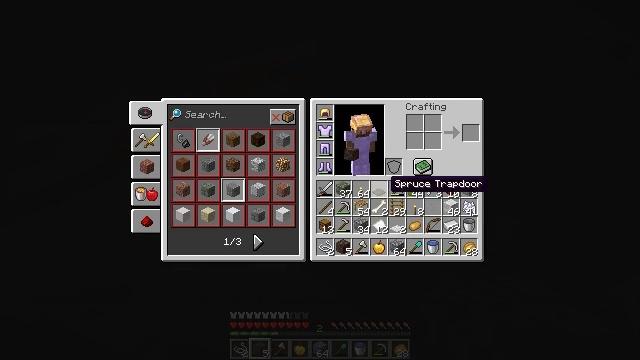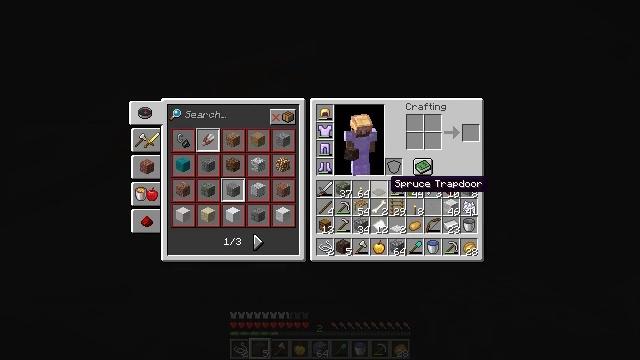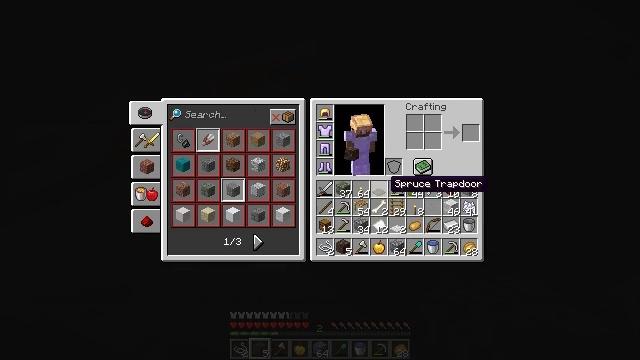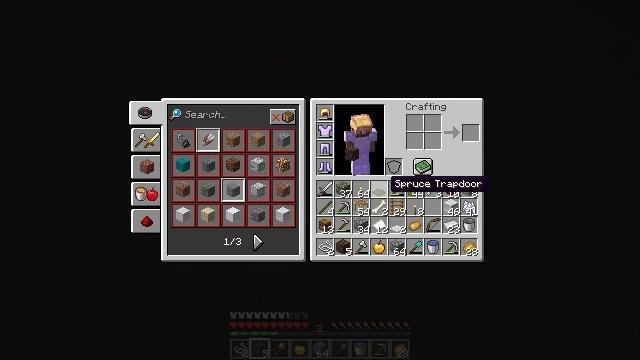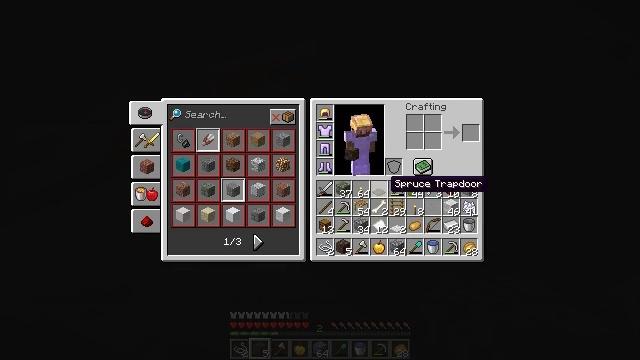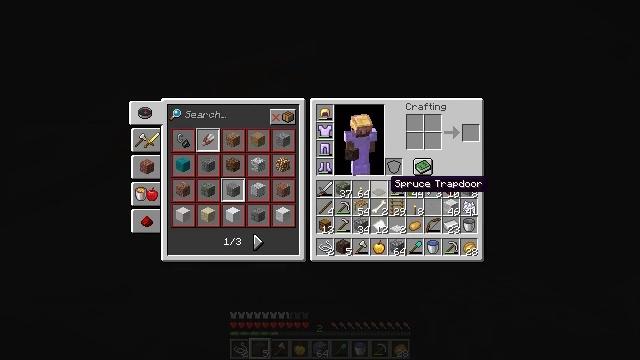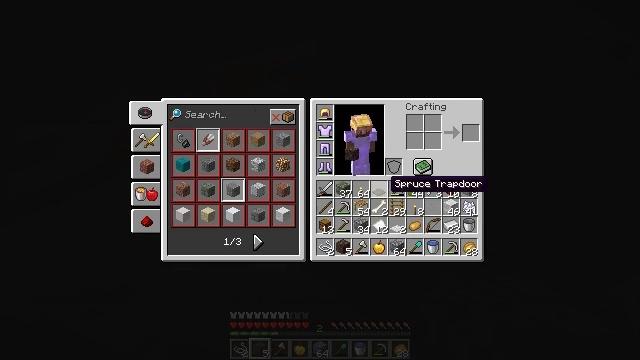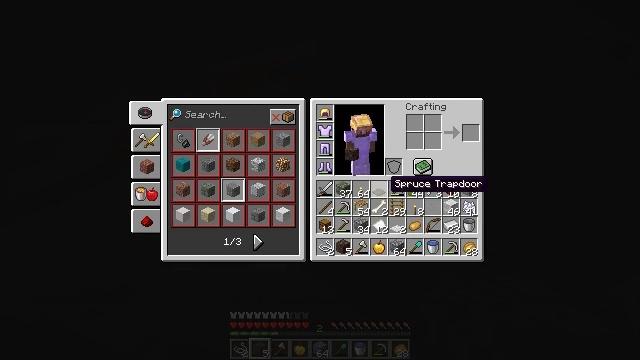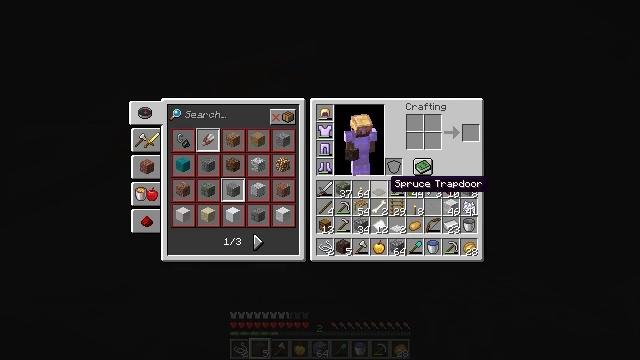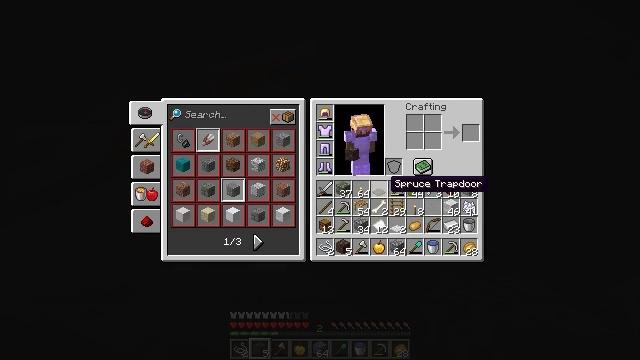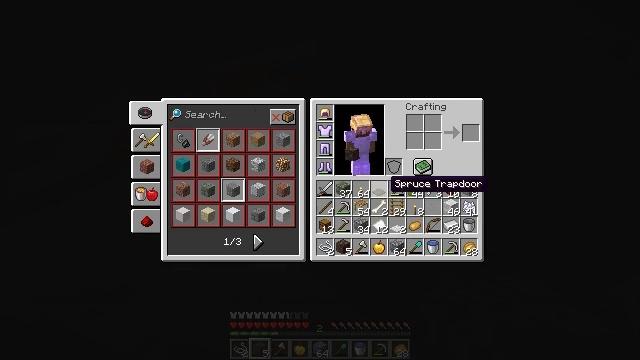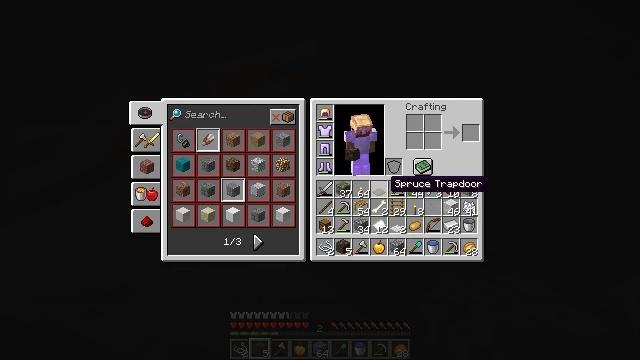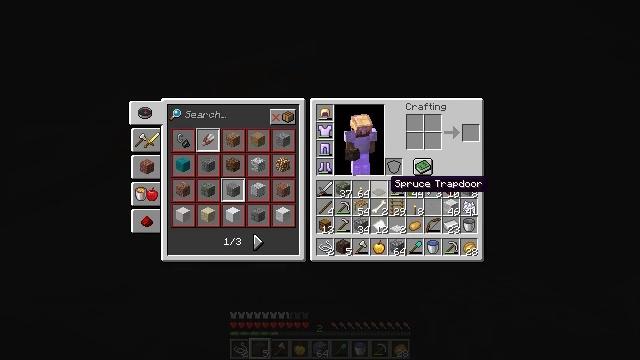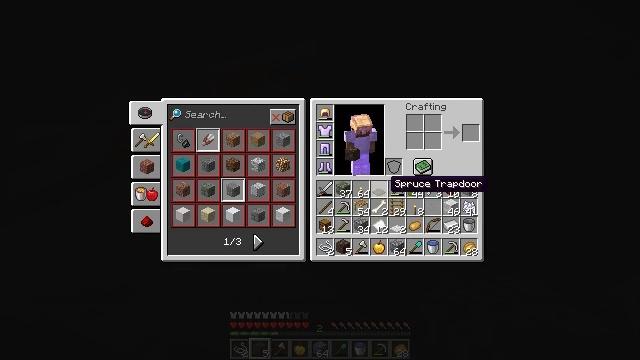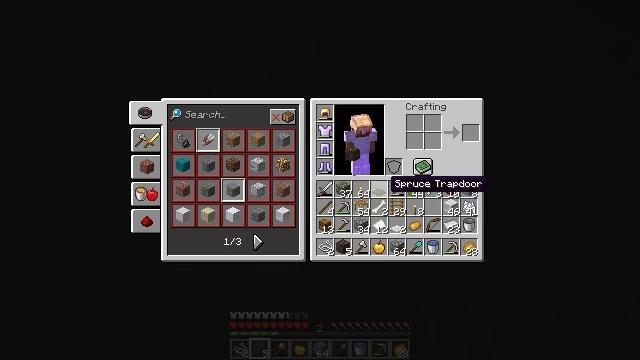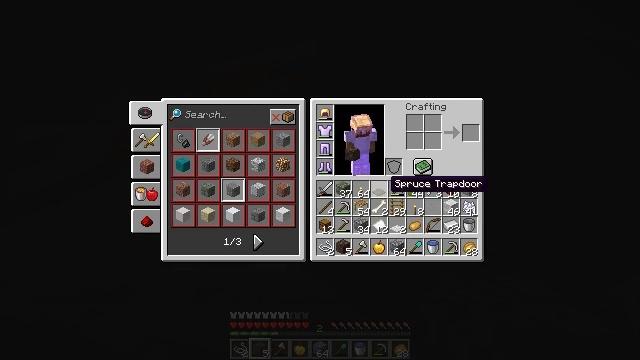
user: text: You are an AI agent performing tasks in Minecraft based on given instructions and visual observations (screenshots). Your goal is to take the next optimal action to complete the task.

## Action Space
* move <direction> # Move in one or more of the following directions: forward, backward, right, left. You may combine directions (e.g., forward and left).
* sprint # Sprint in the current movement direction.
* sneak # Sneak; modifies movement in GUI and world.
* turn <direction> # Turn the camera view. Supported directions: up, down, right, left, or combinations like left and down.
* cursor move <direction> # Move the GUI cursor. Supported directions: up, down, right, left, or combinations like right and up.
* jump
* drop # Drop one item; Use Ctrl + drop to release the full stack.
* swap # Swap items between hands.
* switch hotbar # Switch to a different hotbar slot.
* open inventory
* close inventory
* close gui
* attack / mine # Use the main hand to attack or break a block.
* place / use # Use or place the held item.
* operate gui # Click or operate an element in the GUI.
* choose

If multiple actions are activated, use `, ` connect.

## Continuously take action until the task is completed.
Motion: motion action
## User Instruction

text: Break the jungle wall sign to remove it.
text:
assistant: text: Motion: no_op
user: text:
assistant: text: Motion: no_op
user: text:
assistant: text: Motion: no_op
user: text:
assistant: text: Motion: no_op
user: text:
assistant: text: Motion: no_op
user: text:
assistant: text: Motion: no_op
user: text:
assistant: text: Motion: no_op
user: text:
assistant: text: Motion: no_op
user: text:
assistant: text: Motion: no_op
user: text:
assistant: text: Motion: no_op
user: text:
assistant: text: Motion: no_op
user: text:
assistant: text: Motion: no_op
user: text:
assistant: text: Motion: no_op
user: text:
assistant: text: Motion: no_op
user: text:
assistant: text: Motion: no_op
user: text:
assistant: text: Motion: no_op
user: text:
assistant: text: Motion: no_op
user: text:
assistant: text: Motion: no_op
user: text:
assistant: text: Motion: no_op
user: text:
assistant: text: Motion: no_op
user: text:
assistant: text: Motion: no_op
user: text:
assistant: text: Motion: no_op
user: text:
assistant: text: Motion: no_op
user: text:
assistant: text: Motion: no_op
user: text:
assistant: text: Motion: no_op
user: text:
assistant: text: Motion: no_op
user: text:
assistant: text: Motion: no_op
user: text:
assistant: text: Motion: turn left and down
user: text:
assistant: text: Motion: turn left and down
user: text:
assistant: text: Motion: turn left and down